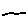
Label: line